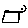
Label: square